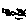
Label: bird